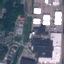
Label: Industrial